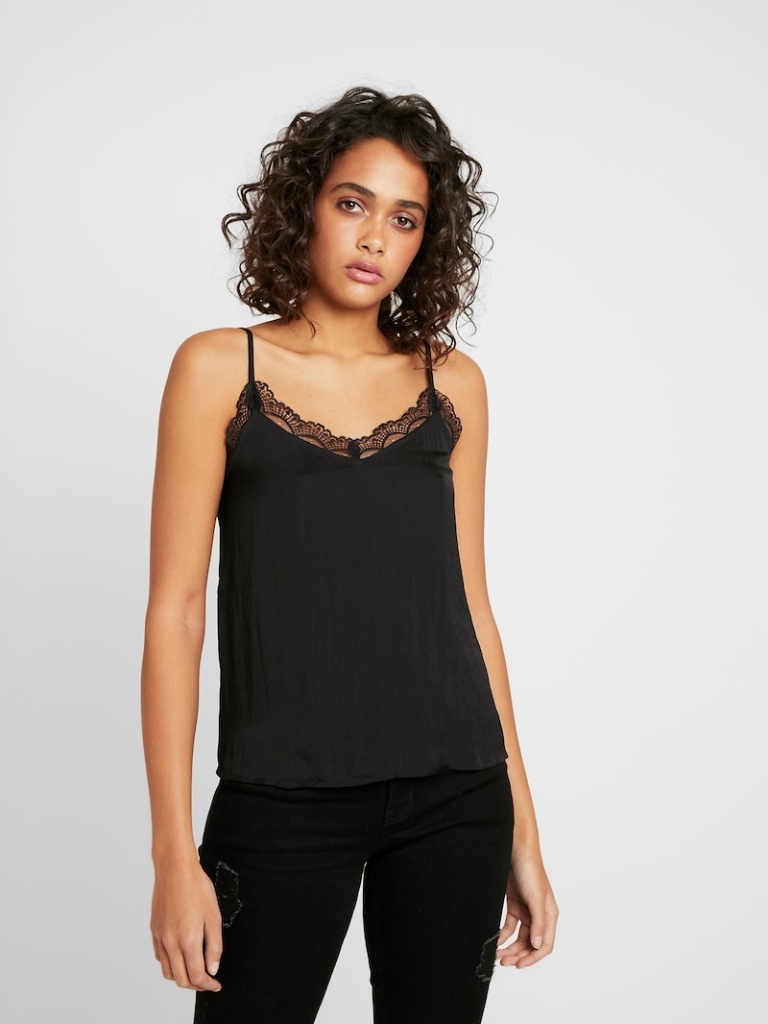
satin relaxed sleeveless hip length Untucked v-neck camisole